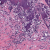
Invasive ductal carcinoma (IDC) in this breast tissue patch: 0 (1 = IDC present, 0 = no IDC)